Question: (Sorry for my mistakes in spelling)
output came from .cvs file
> "First Name","Last Name","Main-Email","Current Employer","Internal Contact ID","PSI Club Member Nbr.","Membership Type","Membership Status","Member Since","Membership Card Sent","Membership Start Date","Membership Expiration Date","Nationality 1","Membership ID"
"Pierre","ABT","piero.a@bluewin.ch",,"1655","1350","Resident Renewal","Active","1968-01-01","February 10th, 2011","1968-01-01","1968-12-31",,"1915"
"Bruno","ADAM","bruno.adam@bluewin.ch","OCTAVE GROUP","1656","5288","Resident Renewal","Active","2012-01-01","February 16th, 2012","2012-01-01","2012-12-31","France","424
'''
i want output in this way..separate line between each data.How to do frnds..
here is my code can any guide me..thanks in advance.
"Bruce", |"ADAMS", |"bruce.adams@bluewin.ch",|,"1657",|"883",|"Resident Renewal",|"Active",|"2011-05-10",|,"2012-01-01",|"2012-12-31",|"Canada",
| | | | |
| | | | |
import java.io.BufferedReader;
import java.io.File;
import java.io.FileNotFoundException;
import java.io.FileReader;
import java.io.IOException;
import java.io.Reader;
import java.util.StringTokenizer;
public class FileRead {
/**
* @param args
*/
public static void main(String[] args) {
String fileName="C:/Users/Desktop/cvsFile.csv";
try {
BufferedReader br = new BufferedReader( new FileReader(fileName));
String strLine = null;
StringTokenizer st = null;
int lineNumber = 0, tokenNumber = 0;
while( (fileName = br.readLine()) != null)
{
lineNumber++;
/* String[] result = fileName.split("[
]+");
for (int x=0; x<result.length; x++) {
System.out.println(result[x]);*/
//break comma separated line using ","
st = new StringTokenizer(fileName, "|");
while(st.hasMoreTokens())
{
//display csv values
tokenNumber++;
System.out.println("Line # " + lineNumber + " Token : "+ st.nextToken());
}
//reset token number
tokenNumber = 0;
}
// }
}
catch (FileNotFoundException e) {
e.printStackTrace();
} catch (IOException e) {
e.printStackTrace();
}
}
}
'''

Is tr any option to do above image output in java..
I want d Output in this way. can any one guide me.. above there is a code...
In middle i need line that separate the Output data.
thanks in advance..
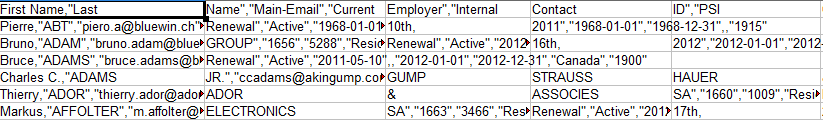
Answer: Why dont you just replace comma with the new separator like:
'''
str.replace(",", ",|,");
'''